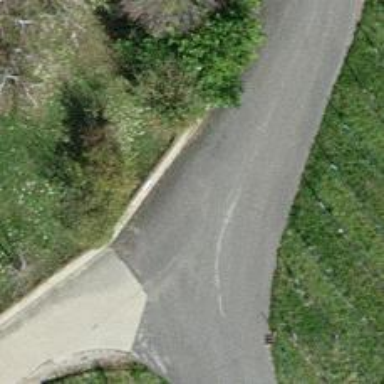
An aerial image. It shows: Well-maintained track road of grade 1.